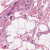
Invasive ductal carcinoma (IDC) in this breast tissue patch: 0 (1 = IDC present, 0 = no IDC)